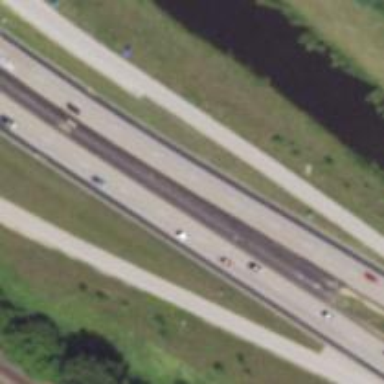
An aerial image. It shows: Motorway link.